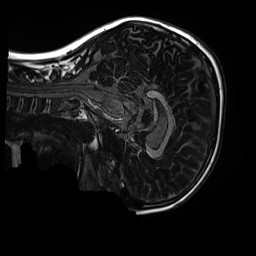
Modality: MP2RAGE
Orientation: sagittal
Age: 10
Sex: male
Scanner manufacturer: siemens
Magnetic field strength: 3 T
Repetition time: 4 s
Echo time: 0.00303 s